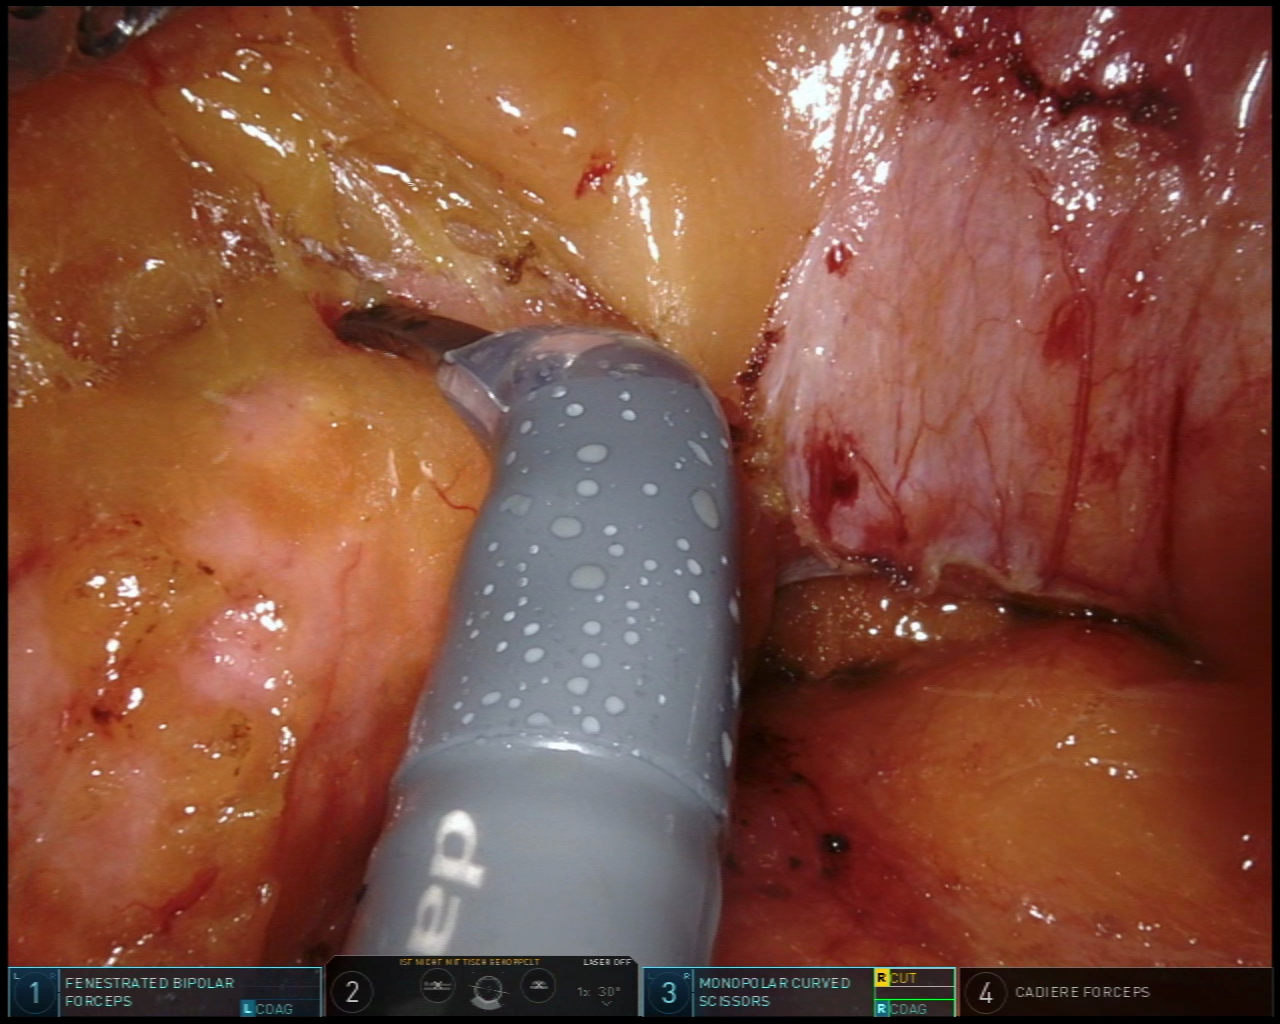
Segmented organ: pancreas
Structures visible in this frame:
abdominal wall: no
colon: no
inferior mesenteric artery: no
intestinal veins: no
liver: no
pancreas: yes
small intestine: no
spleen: yes
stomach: no
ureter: no
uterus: no
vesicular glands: no